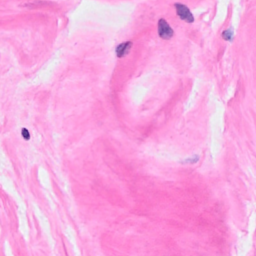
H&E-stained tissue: Breast